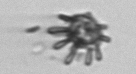
Label: Rhabdolithes